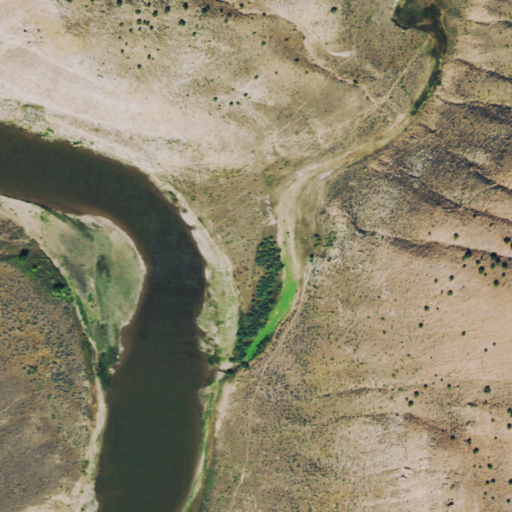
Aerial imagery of valley in Colorado named Horse Gulch containing shrub, grassland, open water, and evergreen forest